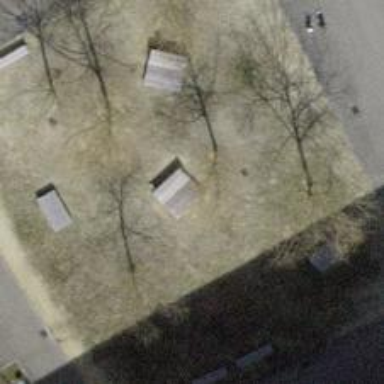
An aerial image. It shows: Bench for seating.